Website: lowes
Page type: review-order
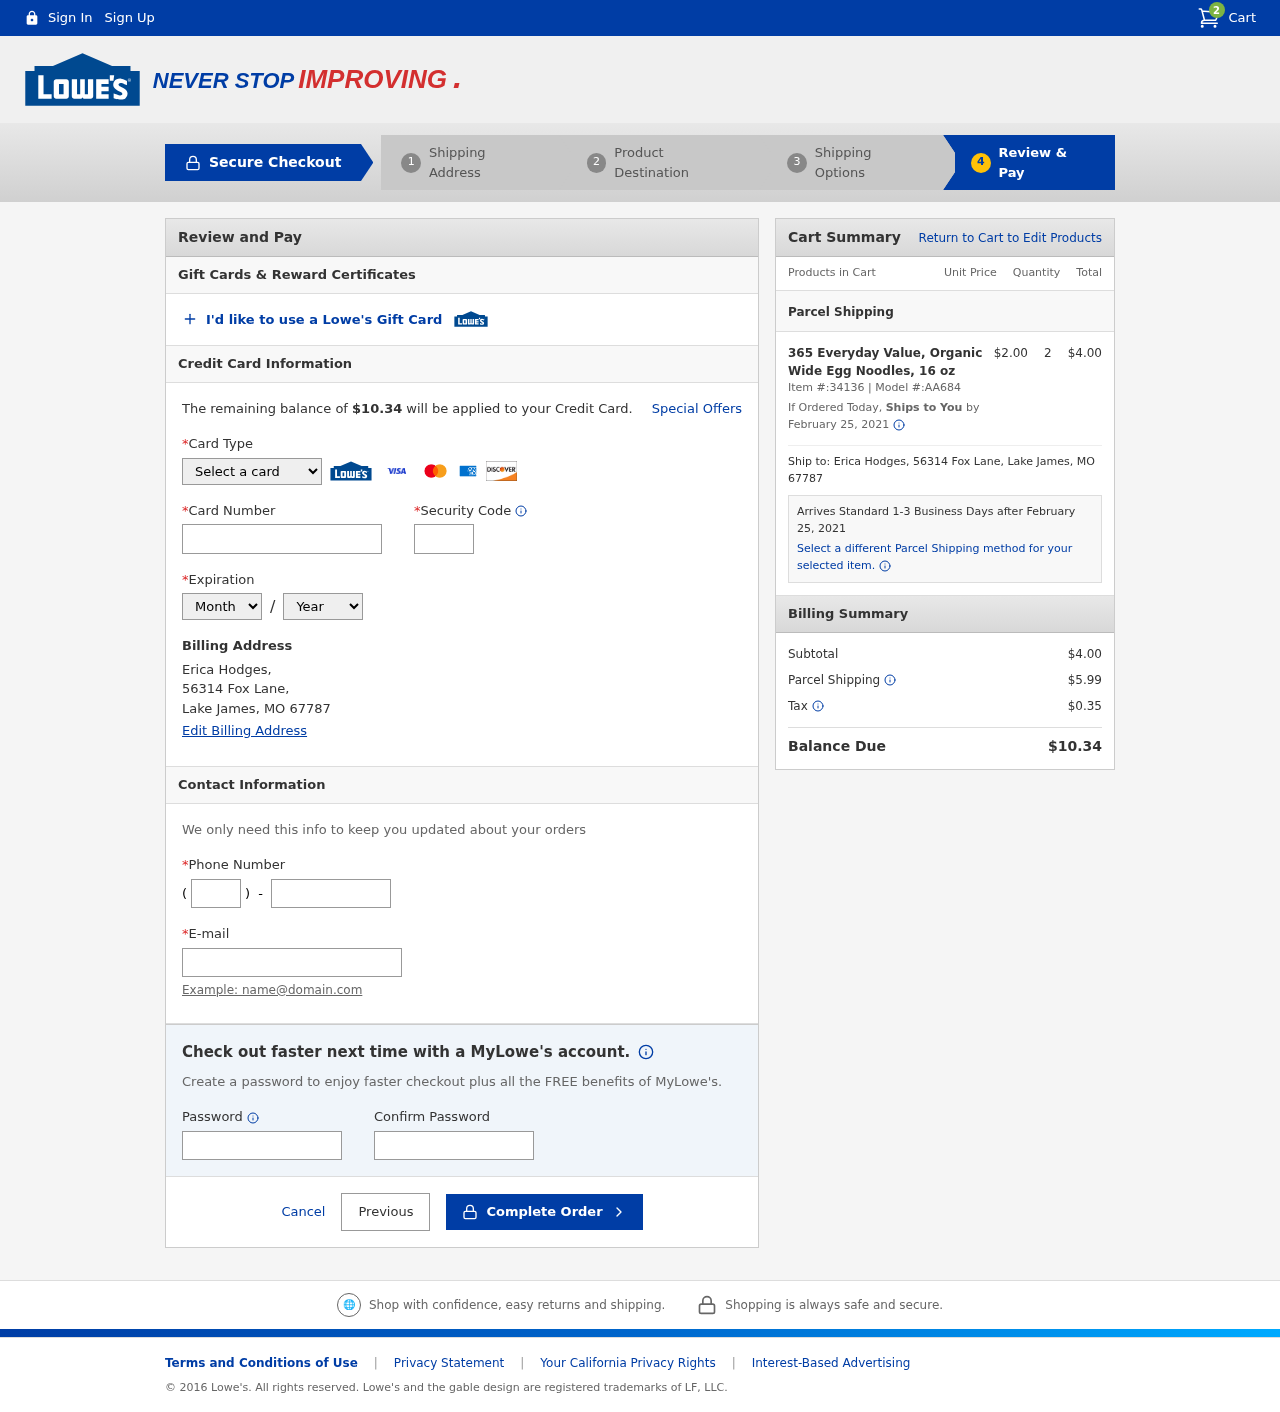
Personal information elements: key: PII_CARD_CVV
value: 117
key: PII_CARD_EXPIRY_MONTH
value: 12
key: PII_CARD_EXPIRY_YEAR
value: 30
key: PII_CARD_NUMBER
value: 6011 8304 4685 6654
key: PII_CARD_TYPE
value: Discover
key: PII_CITY
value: Lake James
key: PII_EMAIL
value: ericahodges@yahoo.com
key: PII_FULLNAME
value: Erica Hodges,
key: PII_PHONE
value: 8105508353
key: PII_PHONE_AREA
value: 810
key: PII_POSTCODE
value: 67787
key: PII_STATE_ABBR
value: MO
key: PII_STREET
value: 56314 Fox Lane
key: PII_STREET
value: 56314 Fox Lane,
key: PII_FULLNAME2
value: Erica Hodges
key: PII_POSTCODE_FULL
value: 67787
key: PII_CITY_STATE
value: Lake James, MO
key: PII_CITY_STATE_ZIP
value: Lake James, MO 67787
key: PII_POSTCODE_NUMERIC
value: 67787
Product elements: key: PRODUCT1_NAME
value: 365 Everyday Value, Organic Wide Egg Noodles, 16 oz
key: PRODUCT1_PRICE
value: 2
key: PRODUCT1_QUANTITY
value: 2
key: PRODUCT1_ITEM_NUMBER
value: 34136
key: PRODUCT1_MODEL_NUMBER
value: AA684
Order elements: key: ORDER_NUM_ITEMS
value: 2
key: ORDER_TOTAL
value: $10.34
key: ORDER_SHIPPING_DATE
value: February 25, 2021
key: ORDER_SUBTOTAL
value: $4.00
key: ORDER_SHIPPING_DATE2
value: February 25, 2021
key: ORDER_SUBTOTAL2
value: $4.00
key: ORDER_SHIPPING_COST
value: $5.99
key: ORDER_TAX
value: $0.35